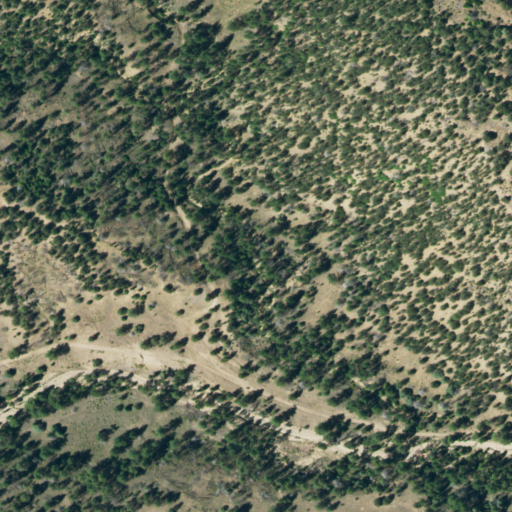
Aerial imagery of valley in Colorado named Ute Log Gulch containing evergreen forest, shrub, and woody wetlands